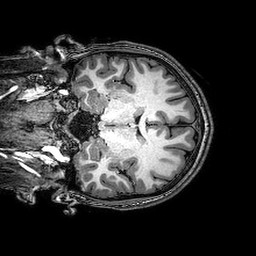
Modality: T1w
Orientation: coronal
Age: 22
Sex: male
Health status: healthy
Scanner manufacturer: philips
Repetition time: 0.008165 s
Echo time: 0.00374 s